Question: What would be the best / correct method to replicate the following using bootstrap. There are four colum, each of which is 25% wide, and I would like to add an image inbetween. The columns remain 25% all the way from mobile to desktop.

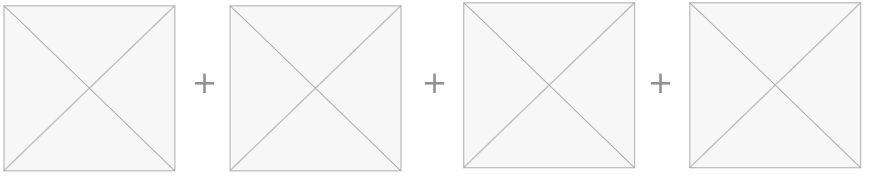
Answer: Simple
'''
<div class="row">
<div class="col-xs-3 pull-left">
<div class"col-xs-10">
<img src="envelop.png" class="img-responsive"/>
</div>
<div class"col-xs-2 text-center">
<img src="plus.png" class="img-responsive"/>
</div>
</div>
<div class="col-xs-3 pull-left">
<div class"col-xs-10">
<img src="envelop.png" class="img-responsive"/>
</div>
<div class"col-xs-2 text-center">
<img src="plus.png" class="img-responsive"/>
</div>
</div>
<div class="col-xs-3 pull-left">
<div class"col-xs-10">
<img src="envelop.png" class="img-responsive"/>
</div>
<div class"col-xs-2 text-center">
<img src="plus.png" class="img-responsive"/>
</div>
</div>
<div class="col-xs-3 pull-left">
<div class"col-xs-10">
<img src="envelop.png" class="img-responsive"/>
</div>
<div class"col-xs-2 text-center">
</div>
</div>
</div>
'''
PS: You may use text or content for '+' sign ... its upto you !! I prefer text/content because it will render faster then image.